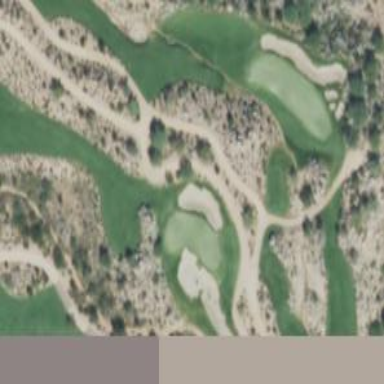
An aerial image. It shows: Golf cartpath that is also road path.